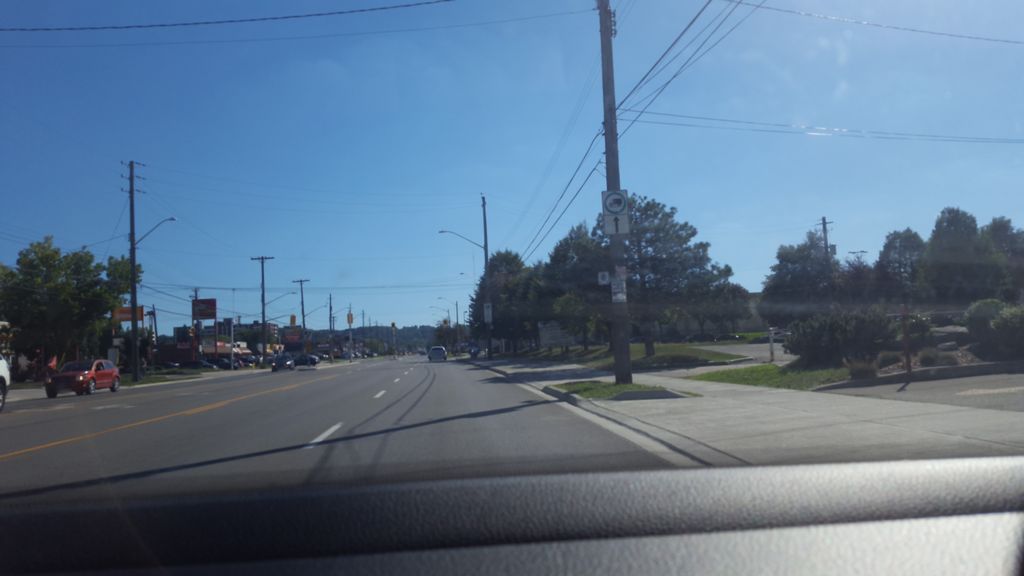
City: hamilton